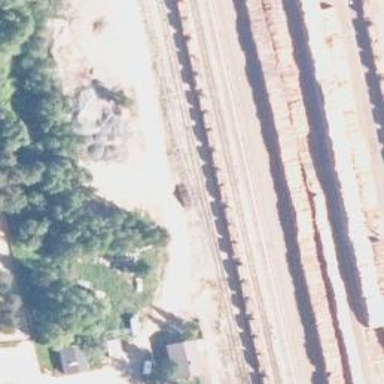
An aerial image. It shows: Wedge is used for the railway derail.